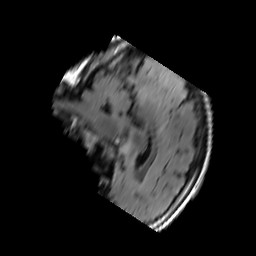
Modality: FLAIR
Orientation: sagittal
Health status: ill
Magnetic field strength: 3 T